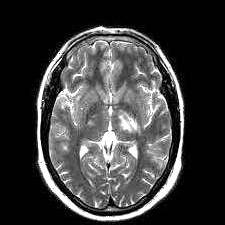
Label: notumor